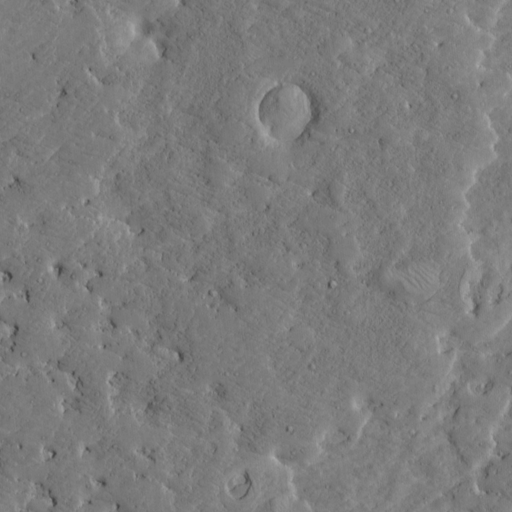
Classes present: Background